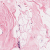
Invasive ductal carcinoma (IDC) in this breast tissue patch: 0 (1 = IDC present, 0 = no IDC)